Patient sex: M
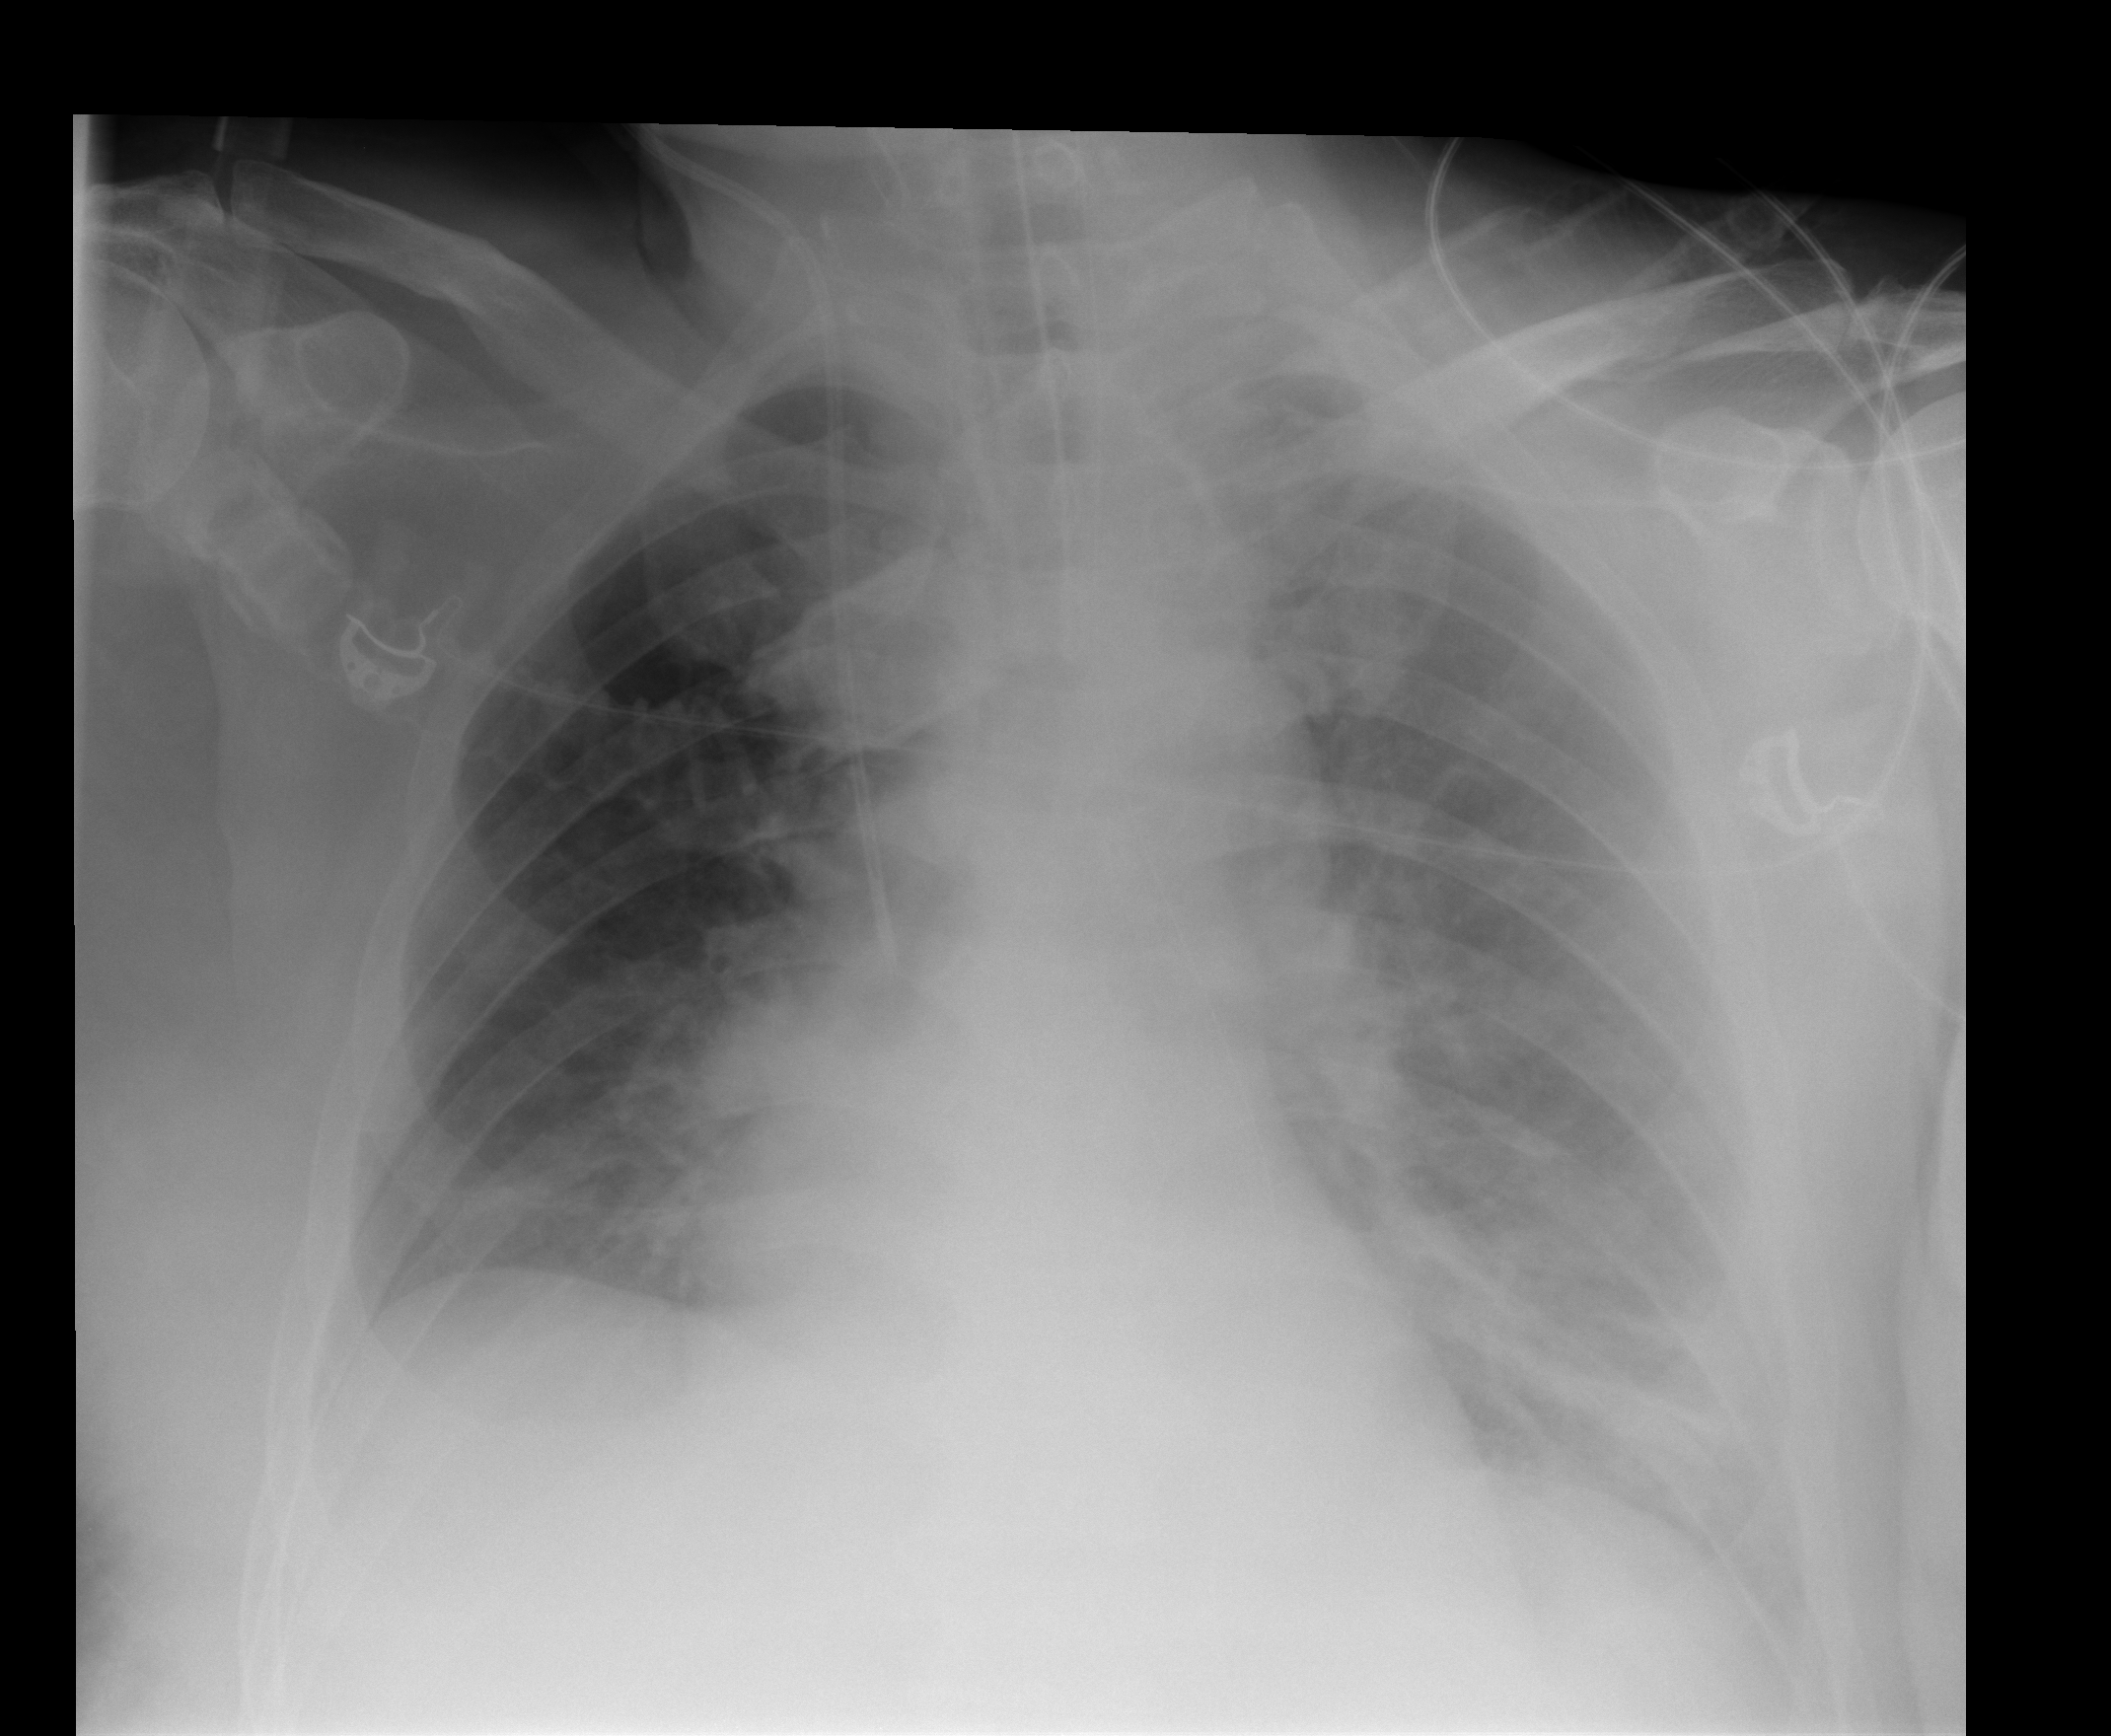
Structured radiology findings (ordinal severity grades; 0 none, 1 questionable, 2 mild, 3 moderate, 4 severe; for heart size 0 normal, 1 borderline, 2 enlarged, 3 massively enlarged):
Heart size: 0
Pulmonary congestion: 0
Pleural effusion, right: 0
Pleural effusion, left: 1
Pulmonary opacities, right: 0
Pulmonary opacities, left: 2
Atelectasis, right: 0
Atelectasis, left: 2